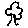
Label: tree